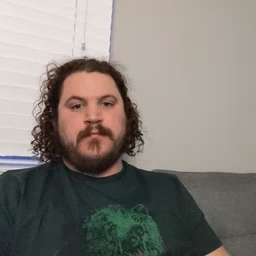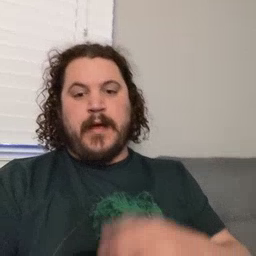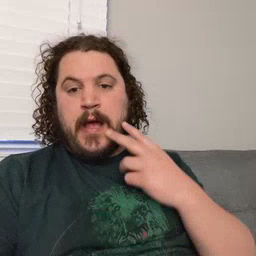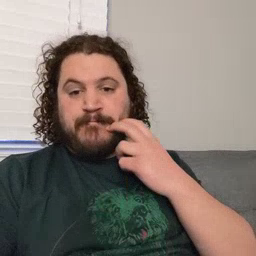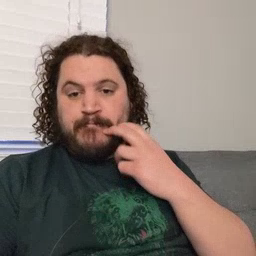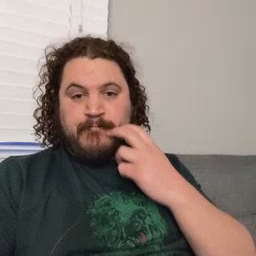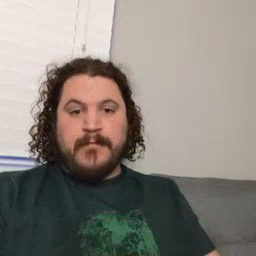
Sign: gum